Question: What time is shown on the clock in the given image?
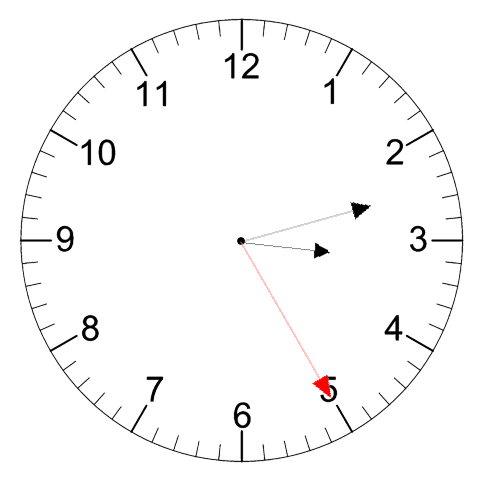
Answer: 03:12:25